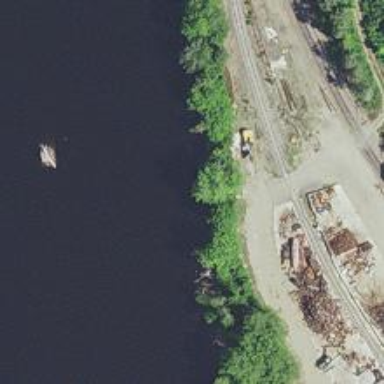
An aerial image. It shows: Abandoned railway.